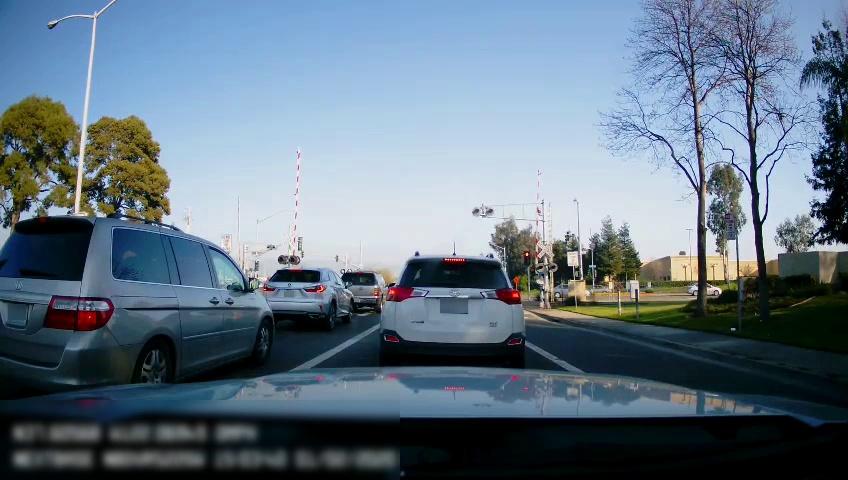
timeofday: Day
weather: Sunny
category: Drivable Space
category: Drivable Space
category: Vehicles | Car
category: Vehicles | SUV
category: Vehicles | SUV
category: Vehicles | SUV
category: Vehicles | Van
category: Vehicles | SUV
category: Lanes | Current Lane
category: Lanes | Current Lane
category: Traffic | Signs
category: Traffic | Lights
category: Traffic | Lights
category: Traffic | Lights
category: Traffic | Lights
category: Traffic | Signs
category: Traffic | Lights
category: Traffic | Signs